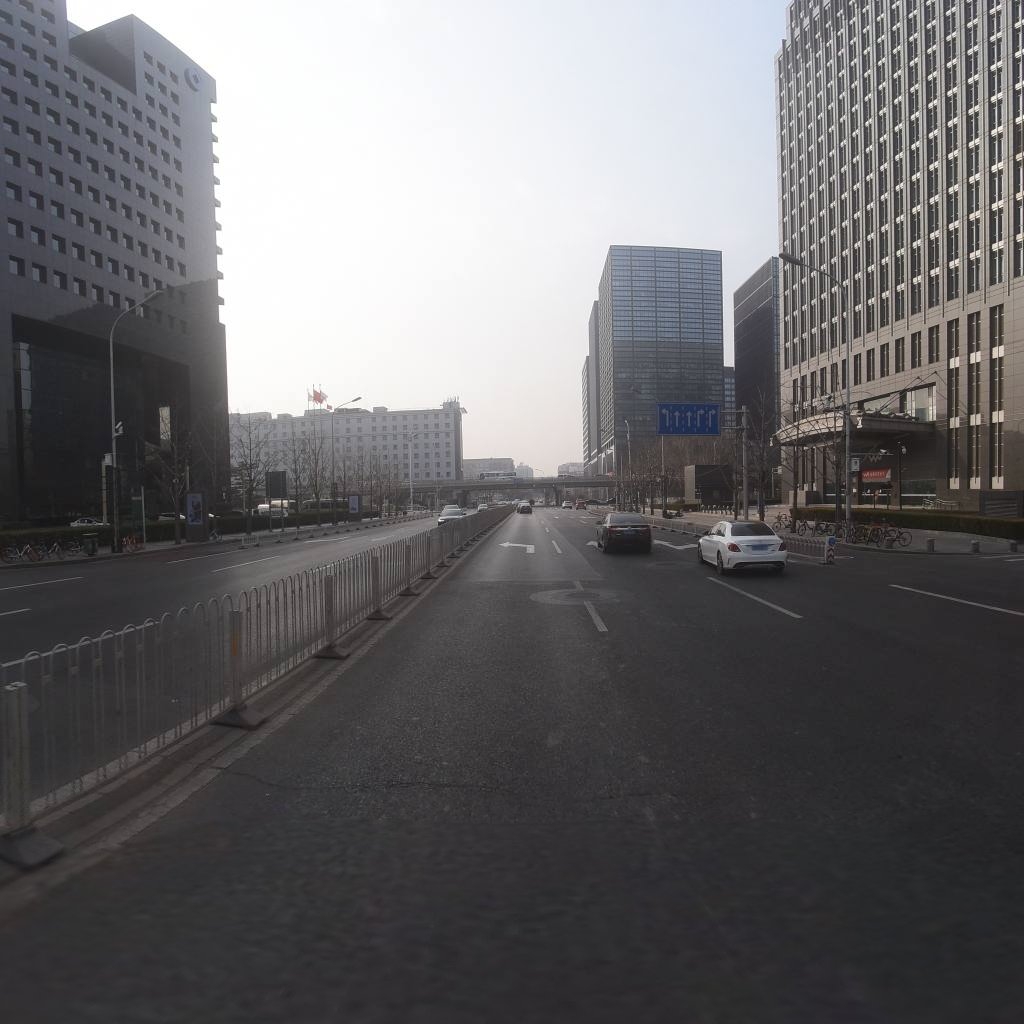
Region: Xicheng
Road damage annotations: transverse crack, manhole cover